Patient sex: M
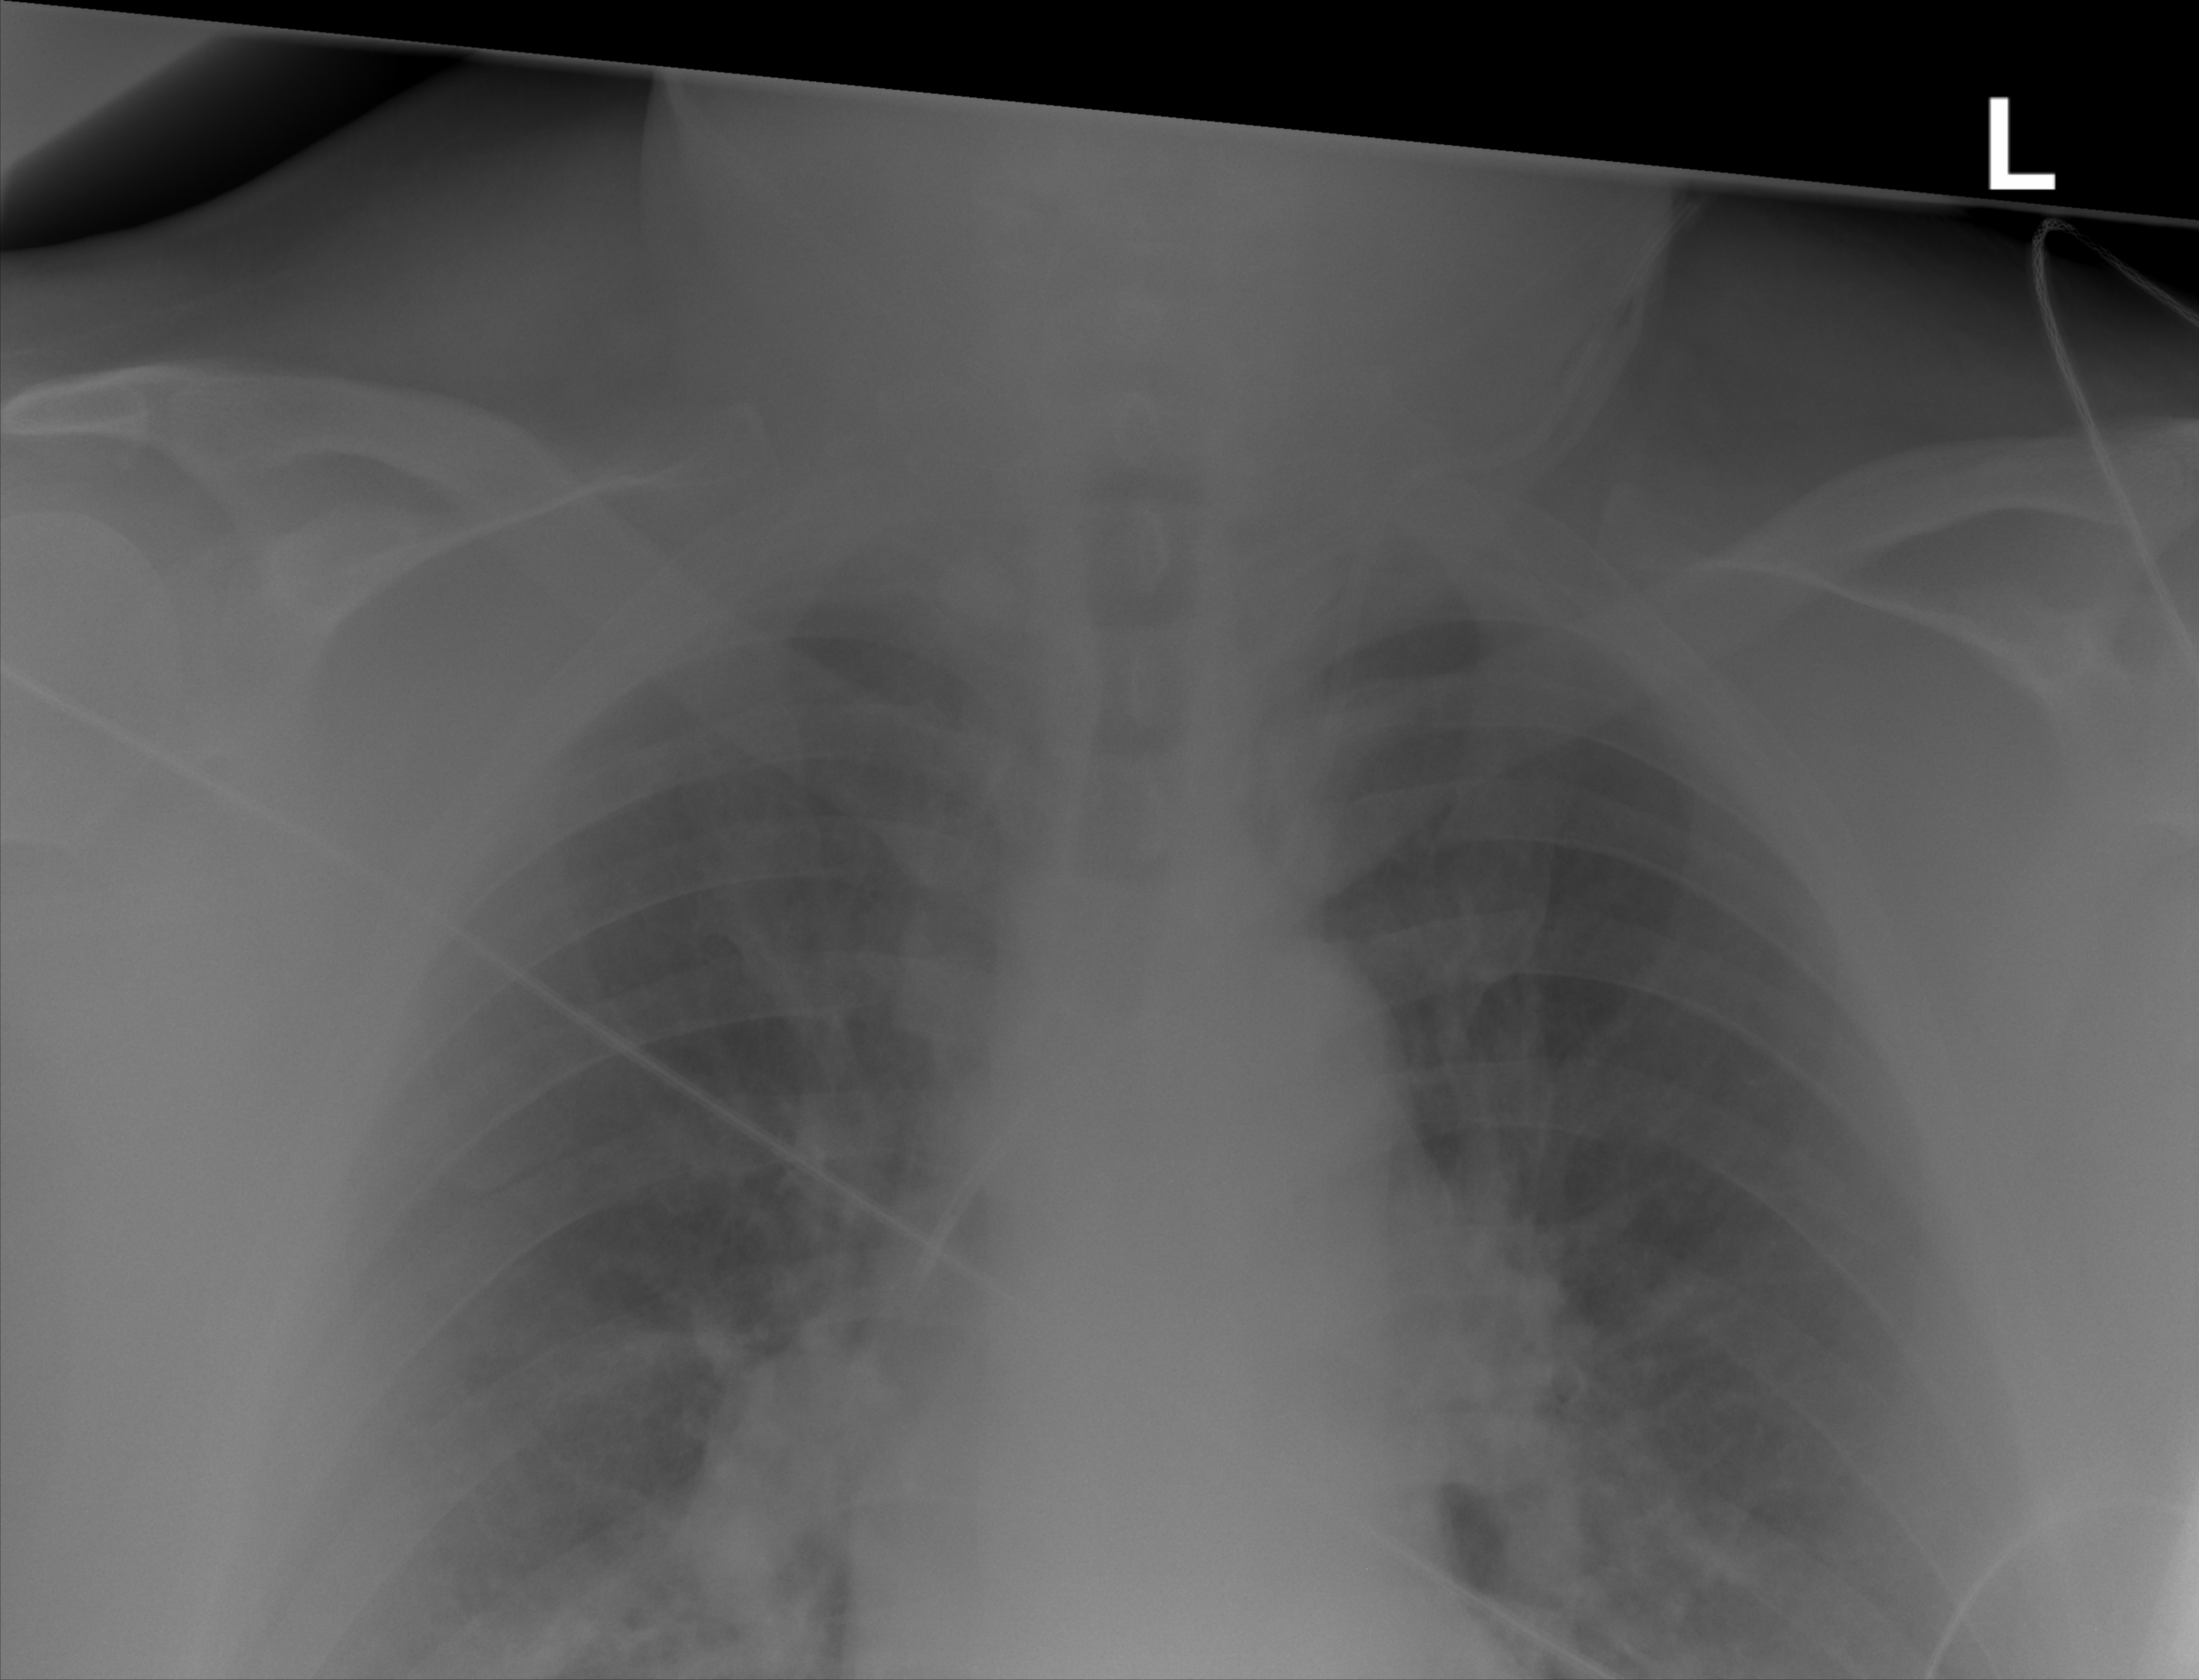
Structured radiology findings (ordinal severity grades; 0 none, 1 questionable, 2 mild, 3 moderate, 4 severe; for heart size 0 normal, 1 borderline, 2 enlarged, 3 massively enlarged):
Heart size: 2
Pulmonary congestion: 3
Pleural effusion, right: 0
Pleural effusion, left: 0
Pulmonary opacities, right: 0
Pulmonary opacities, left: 0
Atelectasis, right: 0
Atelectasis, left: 0